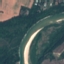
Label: River